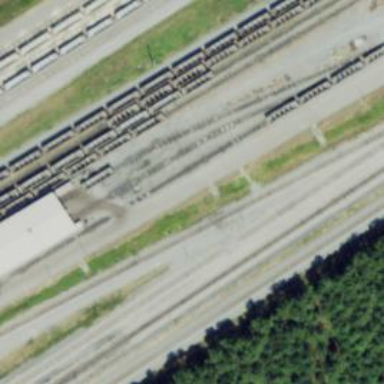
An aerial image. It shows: Railway spur service.